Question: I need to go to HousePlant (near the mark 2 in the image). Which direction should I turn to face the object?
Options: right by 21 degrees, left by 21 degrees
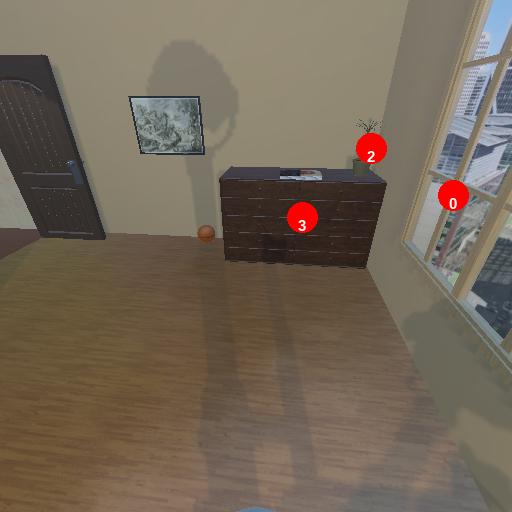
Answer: right by 21 degrees